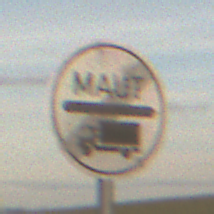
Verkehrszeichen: EndeMautpflicht
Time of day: SunriseSunset
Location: Outdoor (Nature)
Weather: PartlyCloudy
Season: NotSpecified
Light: Natural